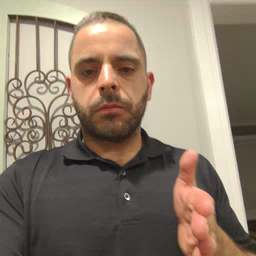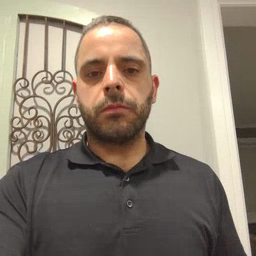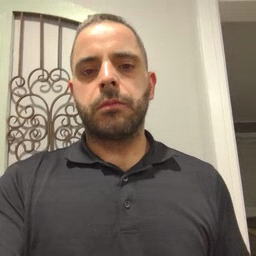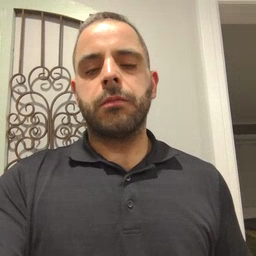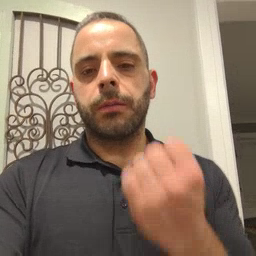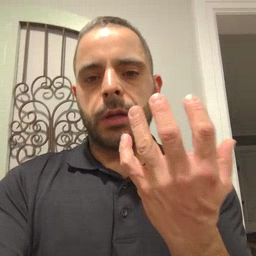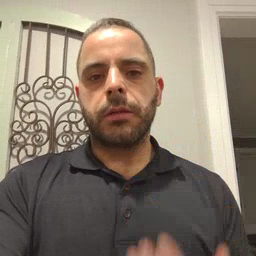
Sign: many